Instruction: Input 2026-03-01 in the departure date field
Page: home
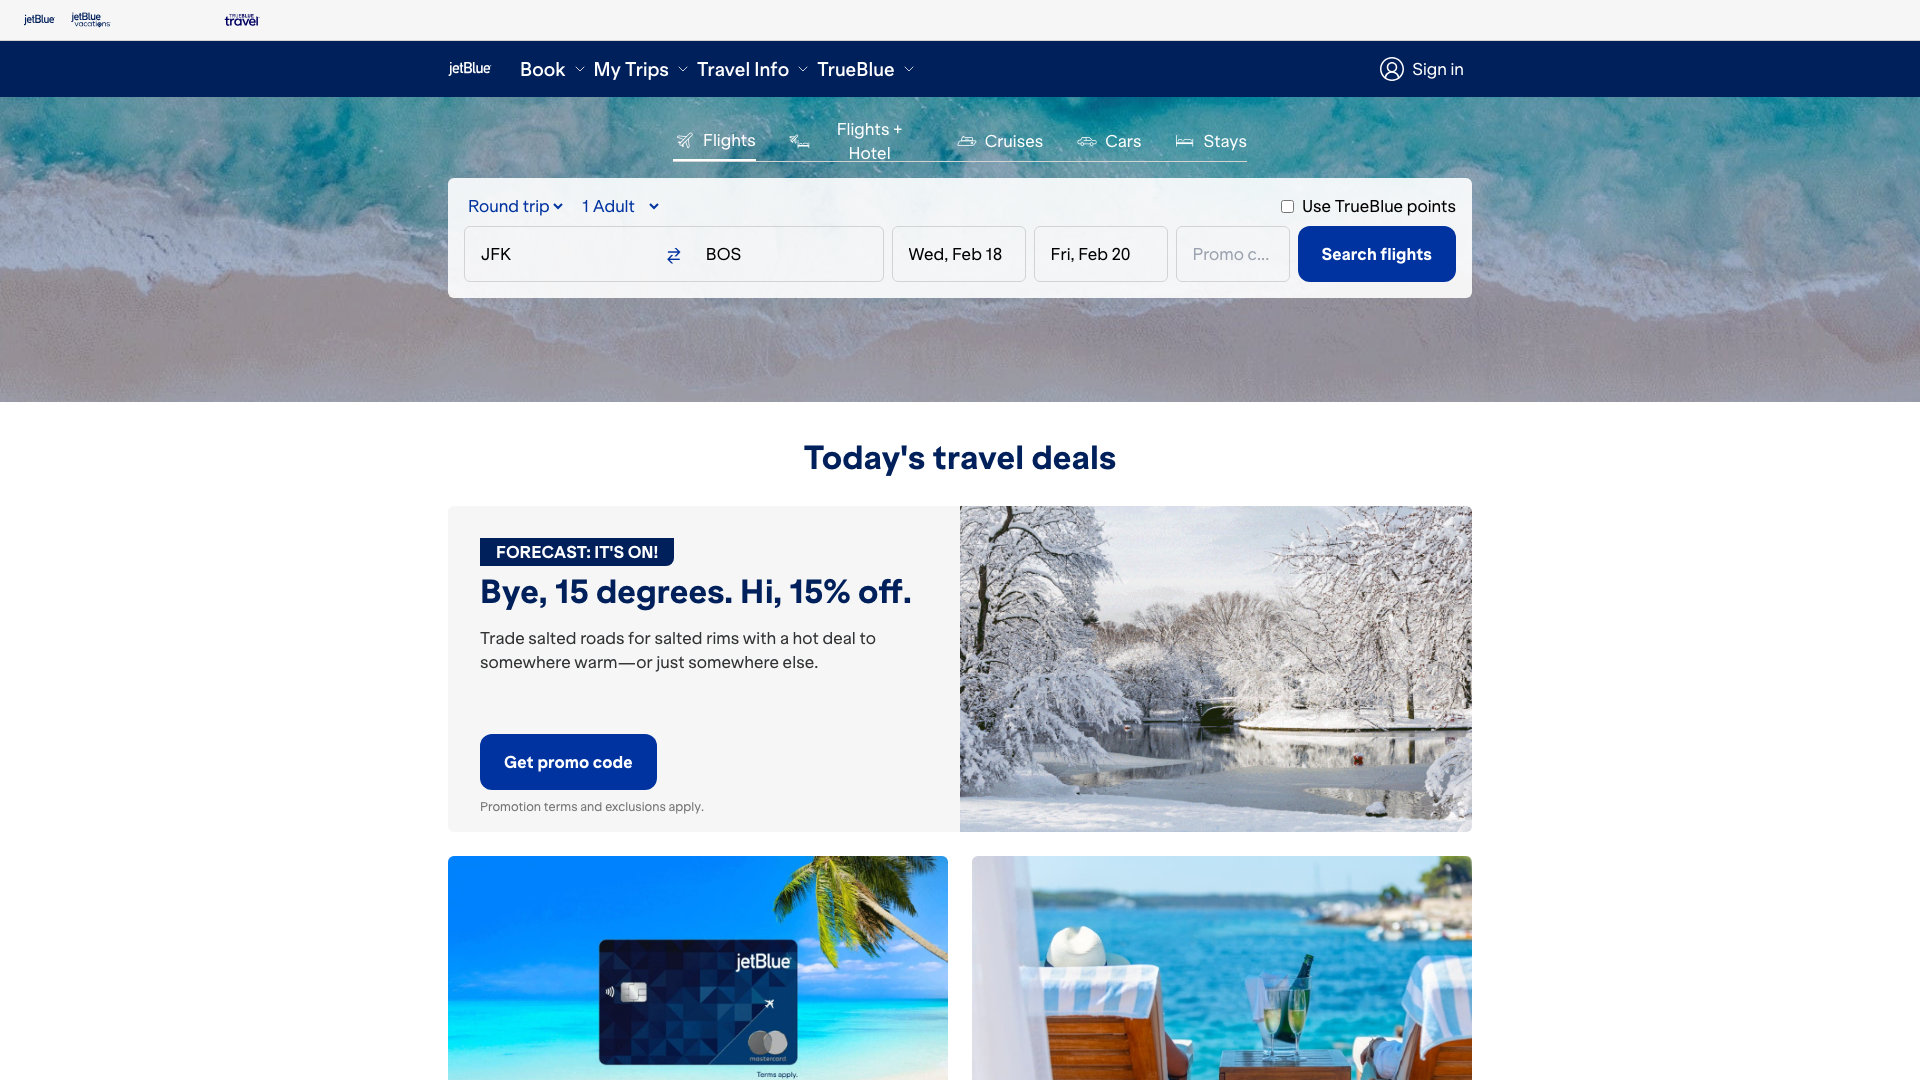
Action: type